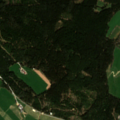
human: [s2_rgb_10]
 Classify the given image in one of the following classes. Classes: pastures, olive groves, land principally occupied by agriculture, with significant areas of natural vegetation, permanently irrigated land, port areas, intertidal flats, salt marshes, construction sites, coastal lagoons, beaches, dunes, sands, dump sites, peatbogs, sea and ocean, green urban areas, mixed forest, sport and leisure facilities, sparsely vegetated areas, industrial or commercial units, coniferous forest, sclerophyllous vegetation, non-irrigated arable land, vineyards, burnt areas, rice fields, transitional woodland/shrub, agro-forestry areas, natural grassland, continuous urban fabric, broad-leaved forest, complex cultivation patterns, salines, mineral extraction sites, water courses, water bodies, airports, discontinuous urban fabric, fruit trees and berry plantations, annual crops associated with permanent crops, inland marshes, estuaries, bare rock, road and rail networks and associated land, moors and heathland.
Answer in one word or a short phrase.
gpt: pastures, complex cultivation patterns, coniferous forest